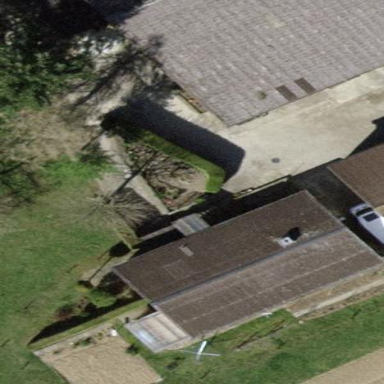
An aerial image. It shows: Gabled roof house.